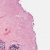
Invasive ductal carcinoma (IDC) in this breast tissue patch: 0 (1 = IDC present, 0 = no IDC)